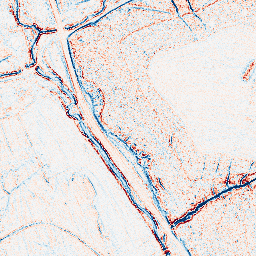
Category: edge_preserving
Decomposition family: bilateral
Decomposition parameters: d: 5
sigma_color: 75
sigma_space: 75
Upsampling method: sinc_blackman
Upsampling parameters: scale: 2
kernel_size: 16
Upsampling scale: 2